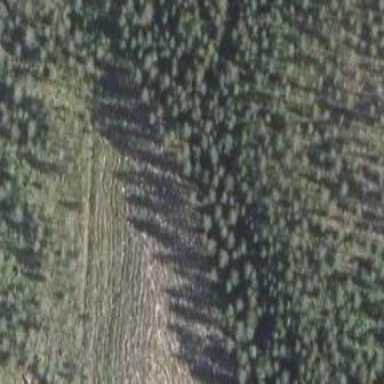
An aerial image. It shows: Needle-leaved woodland.